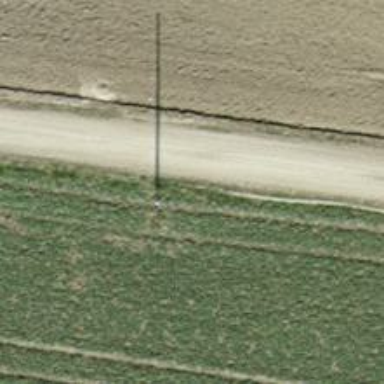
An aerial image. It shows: Power pole.